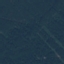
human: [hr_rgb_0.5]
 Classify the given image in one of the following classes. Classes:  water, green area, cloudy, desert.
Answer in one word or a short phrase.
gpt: green area